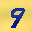
Label: 9